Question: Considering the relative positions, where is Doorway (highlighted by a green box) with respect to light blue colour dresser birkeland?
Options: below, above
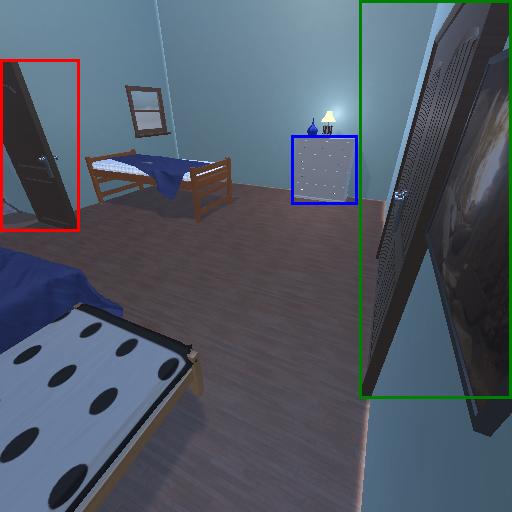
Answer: below